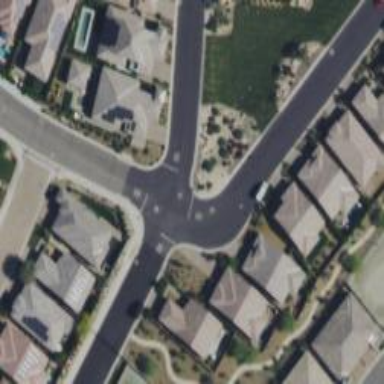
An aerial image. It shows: Road with stop sign.